Field crop: maize
Growth stage: 2
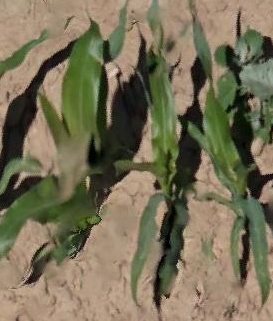
Species: maize